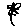
Label: flower